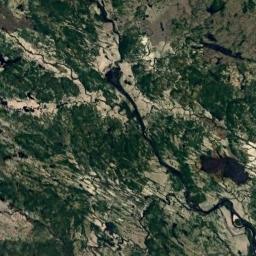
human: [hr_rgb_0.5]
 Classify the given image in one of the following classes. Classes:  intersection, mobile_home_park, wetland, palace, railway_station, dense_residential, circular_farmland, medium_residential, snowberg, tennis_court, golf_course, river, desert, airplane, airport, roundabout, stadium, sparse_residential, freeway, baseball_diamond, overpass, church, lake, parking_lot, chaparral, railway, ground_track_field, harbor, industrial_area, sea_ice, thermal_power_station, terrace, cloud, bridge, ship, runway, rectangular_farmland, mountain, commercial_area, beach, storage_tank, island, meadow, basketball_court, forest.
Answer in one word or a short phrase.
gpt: wetland